Interaction volume radius: 5 \u00c5
Interaction volume height: 45 \u00c5
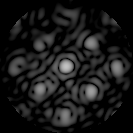
Disorder parameter: 0.266